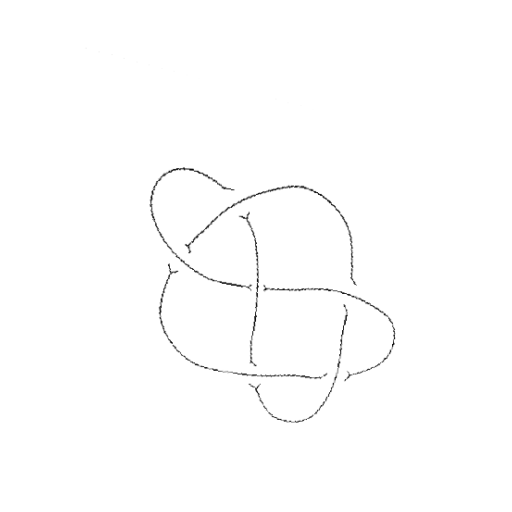
Crossing number: 6